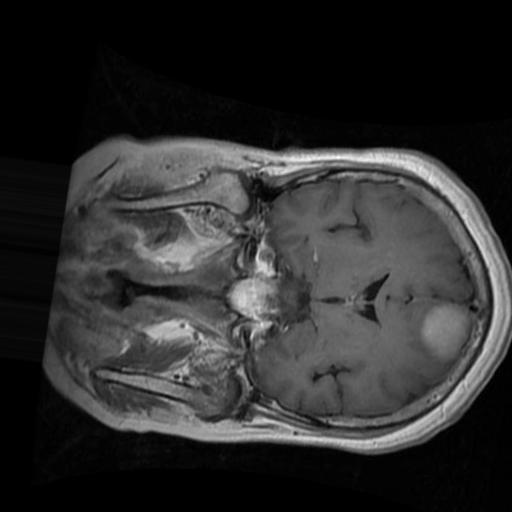
Label: brain_menin